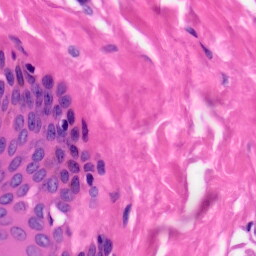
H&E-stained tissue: Skin